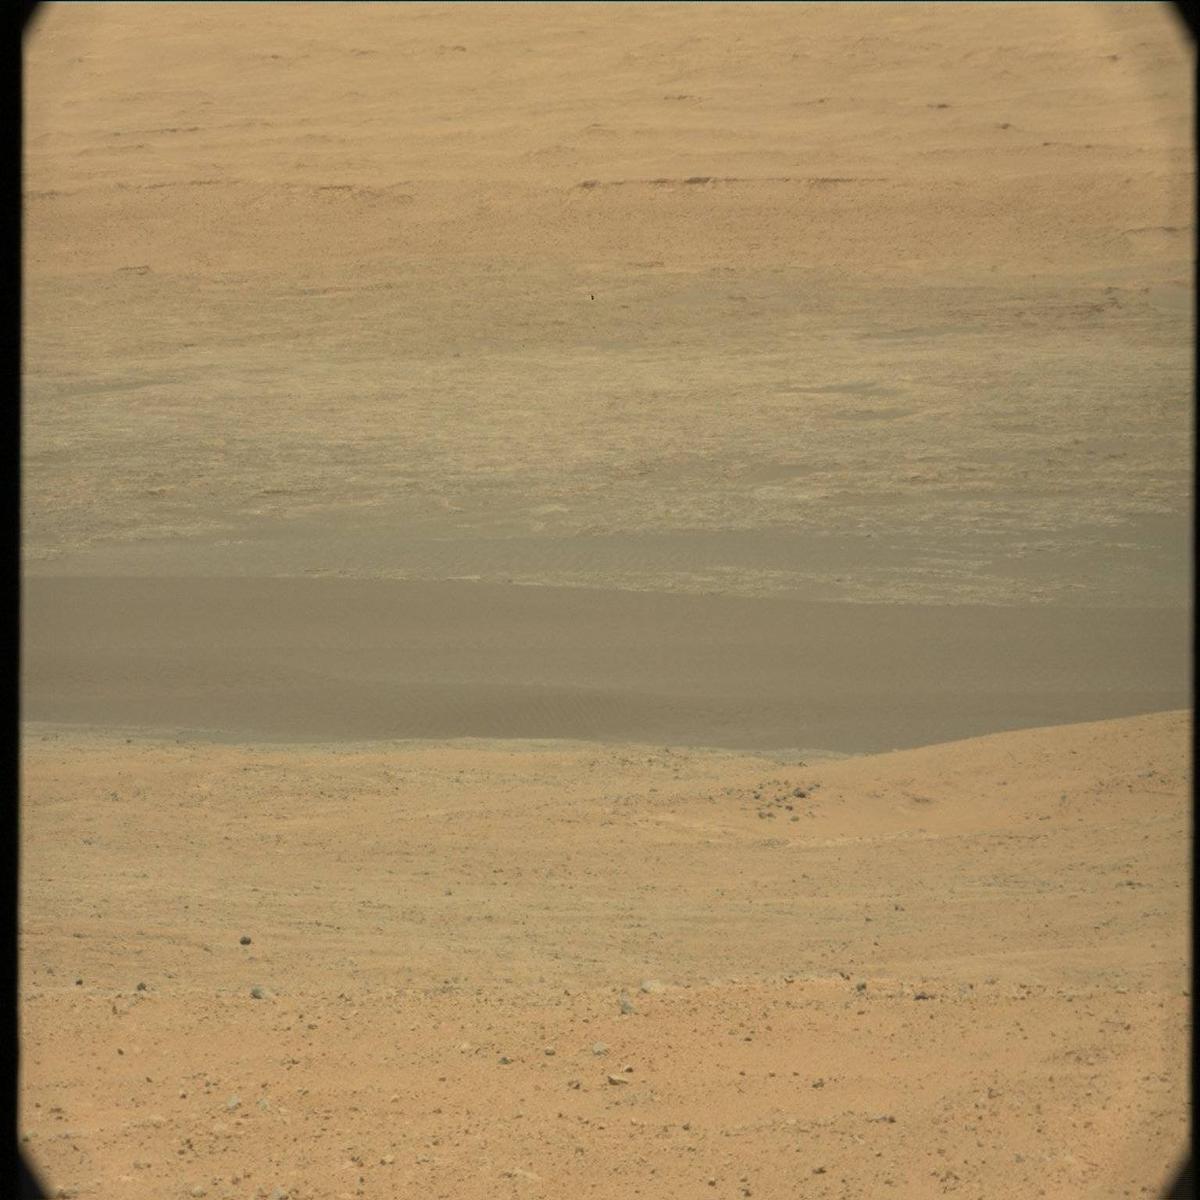
Terrain classes present: Bedrock, Ridge, Sand / Soil